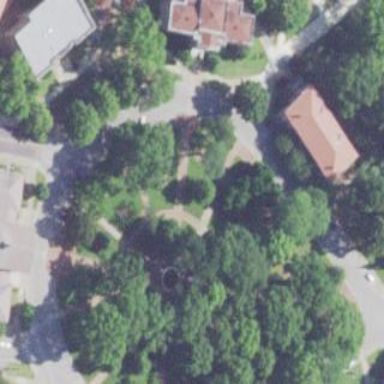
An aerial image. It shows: Lovely park for leisure and relaxation.